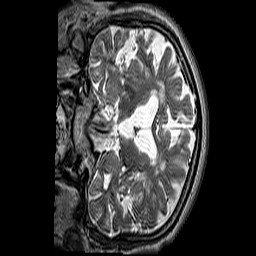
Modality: T2w
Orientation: coronal
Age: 66
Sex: female
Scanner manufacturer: siemens
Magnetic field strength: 3 T
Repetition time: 3.2 s
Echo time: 0.212 s